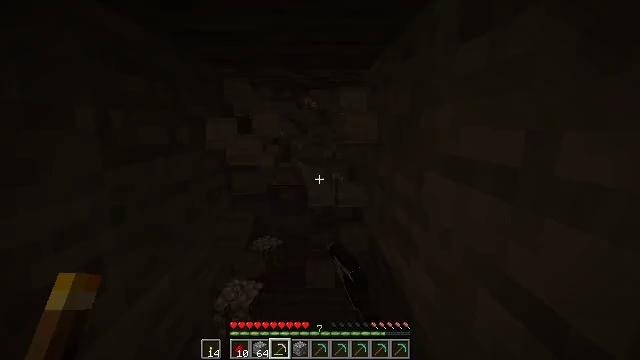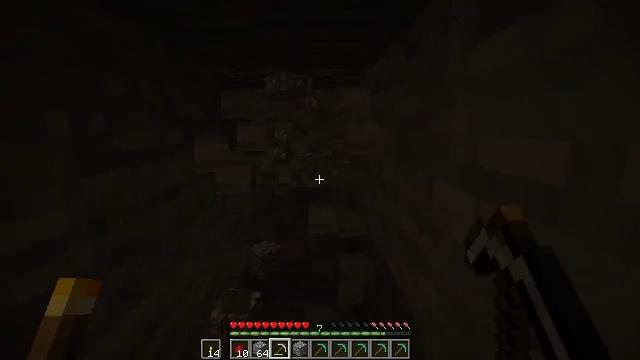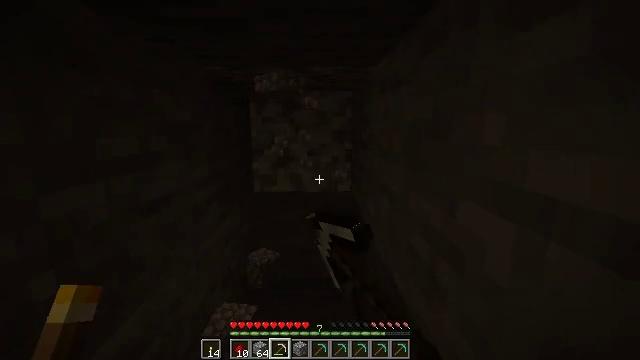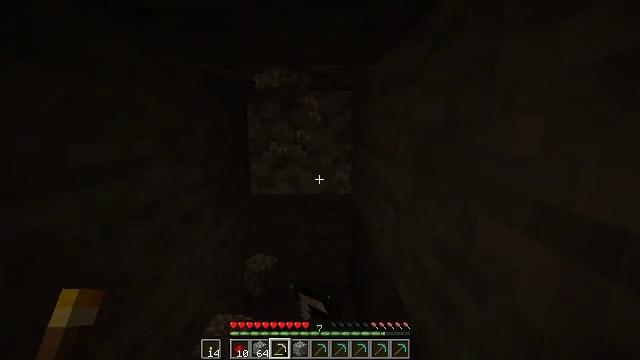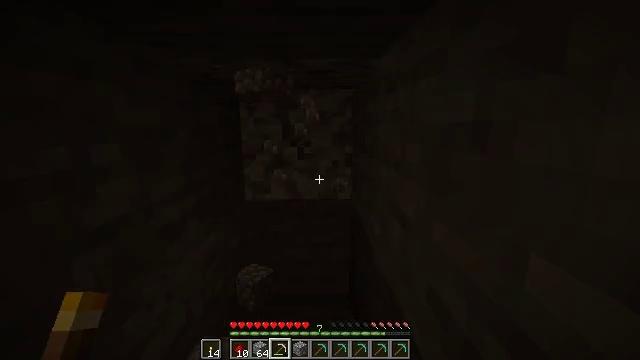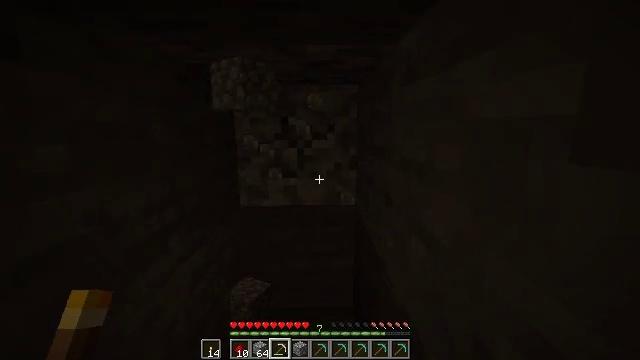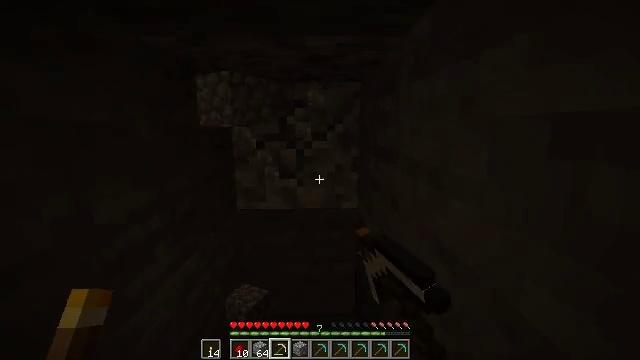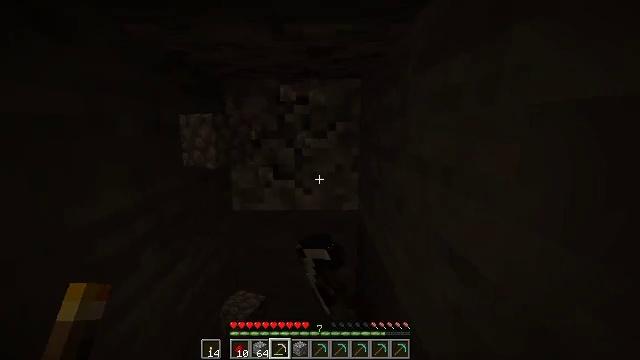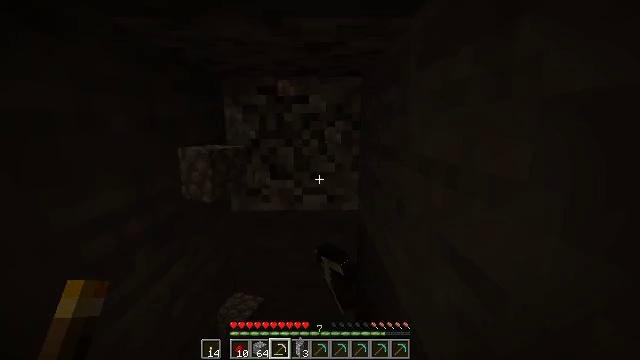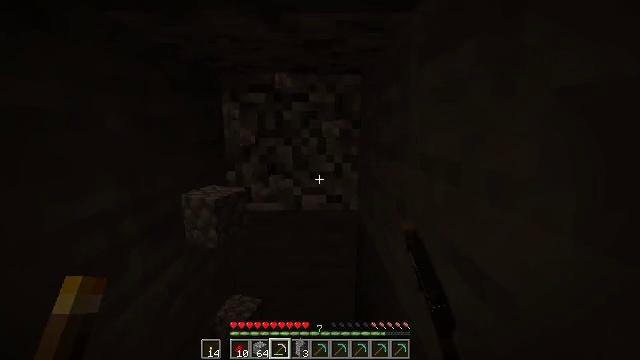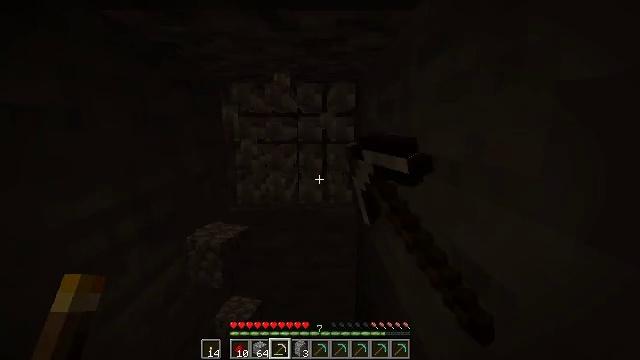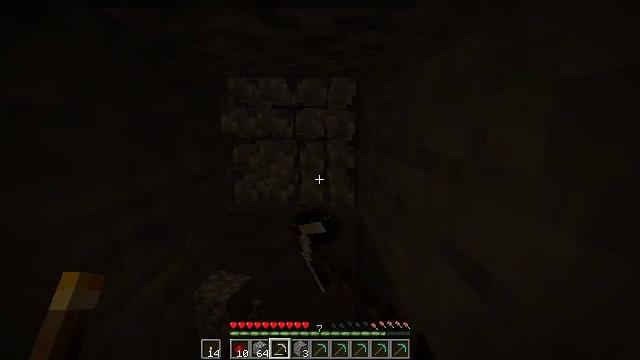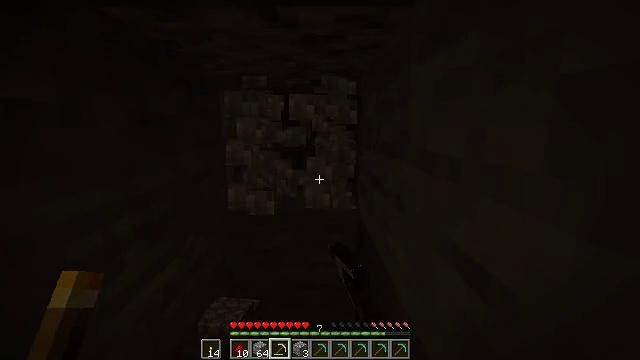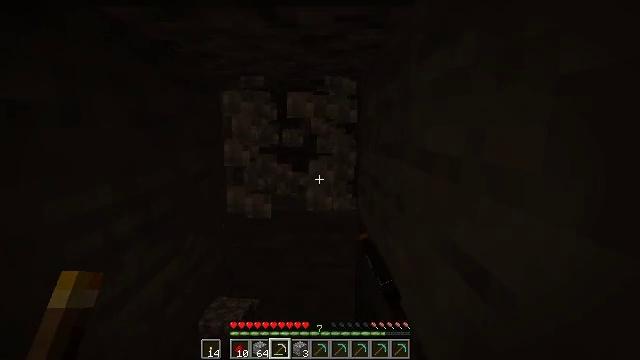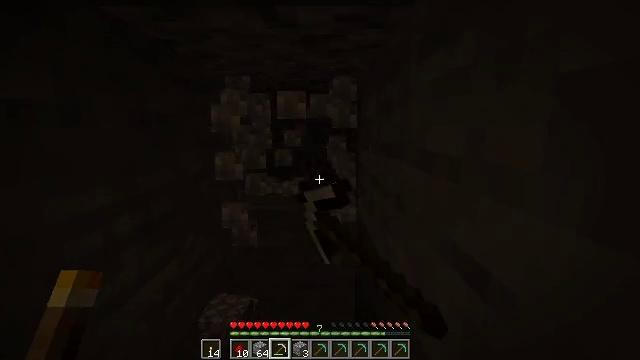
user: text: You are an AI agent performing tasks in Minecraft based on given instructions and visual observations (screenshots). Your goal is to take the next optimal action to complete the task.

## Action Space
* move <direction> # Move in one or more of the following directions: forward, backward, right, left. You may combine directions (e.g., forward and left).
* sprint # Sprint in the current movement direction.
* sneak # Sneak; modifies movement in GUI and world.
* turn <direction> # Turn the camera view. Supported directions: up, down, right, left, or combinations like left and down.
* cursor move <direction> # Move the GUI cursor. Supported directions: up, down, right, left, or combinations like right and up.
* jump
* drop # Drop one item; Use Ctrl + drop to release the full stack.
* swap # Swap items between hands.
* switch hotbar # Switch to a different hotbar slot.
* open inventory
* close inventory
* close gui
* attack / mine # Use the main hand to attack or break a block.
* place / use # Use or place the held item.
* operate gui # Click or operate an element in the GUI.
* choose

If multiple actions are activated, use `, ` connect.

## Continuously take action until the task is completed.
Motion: motion action
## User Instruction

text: Gather diorite by holding left button.
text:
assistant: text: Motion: move forward, attack / mine
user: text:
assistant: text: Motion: move forward, attack / mine
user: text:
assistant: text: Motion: move forward and move right, attack / mine
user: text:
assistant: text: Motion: move forward and move right, attack / mine
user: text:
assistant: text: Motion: move forward and move right, attack / mine
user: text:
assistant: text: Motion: move right, attack / mine
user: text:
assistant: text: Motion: attack / mine
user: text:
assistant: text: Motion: attack / mine
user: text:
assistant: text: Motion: attack / mine
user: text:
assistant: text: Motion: attack / mine
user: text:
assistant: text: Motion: attack / mine
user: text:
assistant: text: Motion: attack / mine
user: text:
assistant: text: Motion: attack / mine
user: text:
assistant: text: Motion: attack / mine
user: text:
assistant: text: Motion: attack / mine